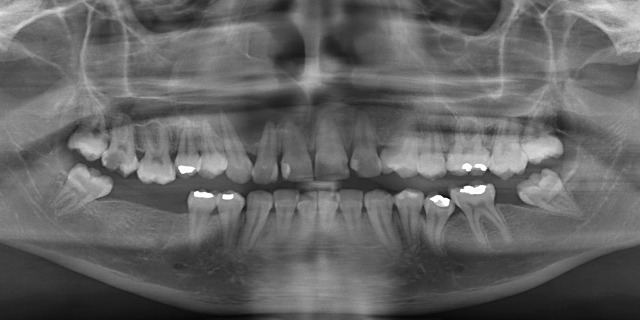
adult